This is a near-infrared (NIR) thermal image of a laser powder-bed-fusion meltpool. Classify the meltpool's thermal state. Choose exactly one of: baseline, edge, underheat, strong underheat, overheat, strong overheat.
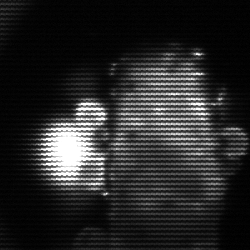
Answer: strong underheat